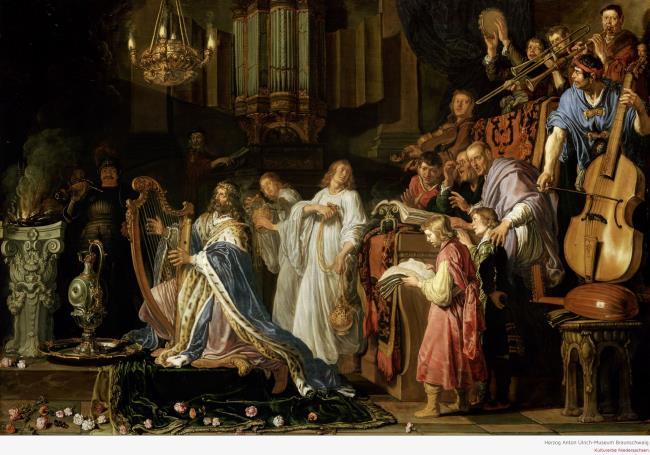
Title: David in the temple
Artist: Pieter Lastman
Earliest date: 1618
Latest date: 1618
Genre: painting
Iconography: censer
Keywords: Old Testament and Apocrypha, harp, making music, censer, lamp, singing, viola da gamba, lute, tambourine, drum, violin, oboe, organ, oil lamp